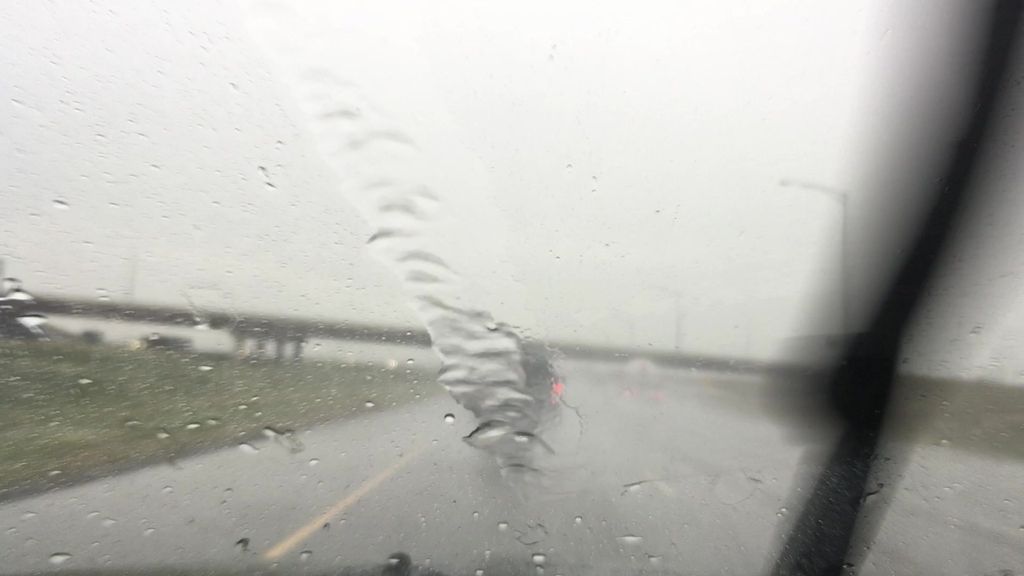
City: edmonton